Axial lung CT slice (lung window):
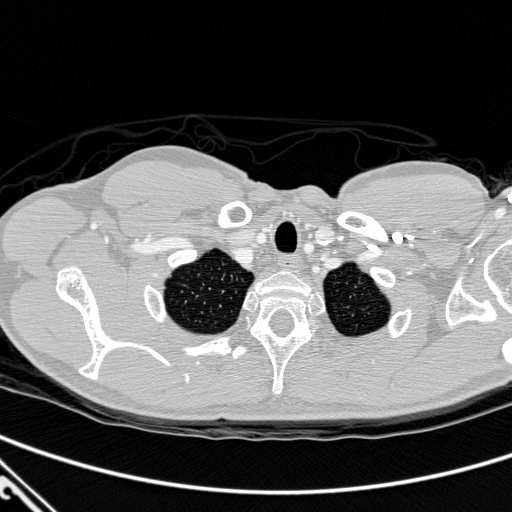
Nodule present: no